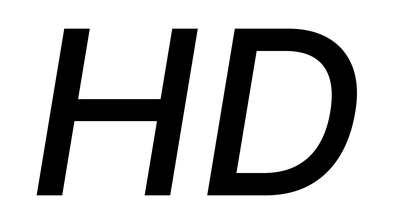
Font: Inter-Italic_Medium_Italic